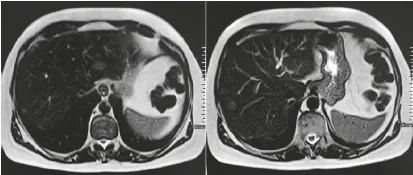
To the left there is resonance imaging showing hyperintense hepatic nodule in segment II, and to the right a hyperintense nodule in segment VIII.
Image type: radiology (mri)